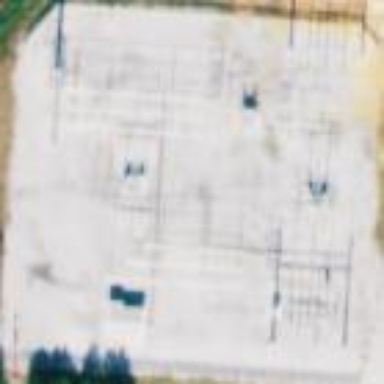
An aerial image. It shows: Substation for switching with surrounding fence.